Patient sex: M
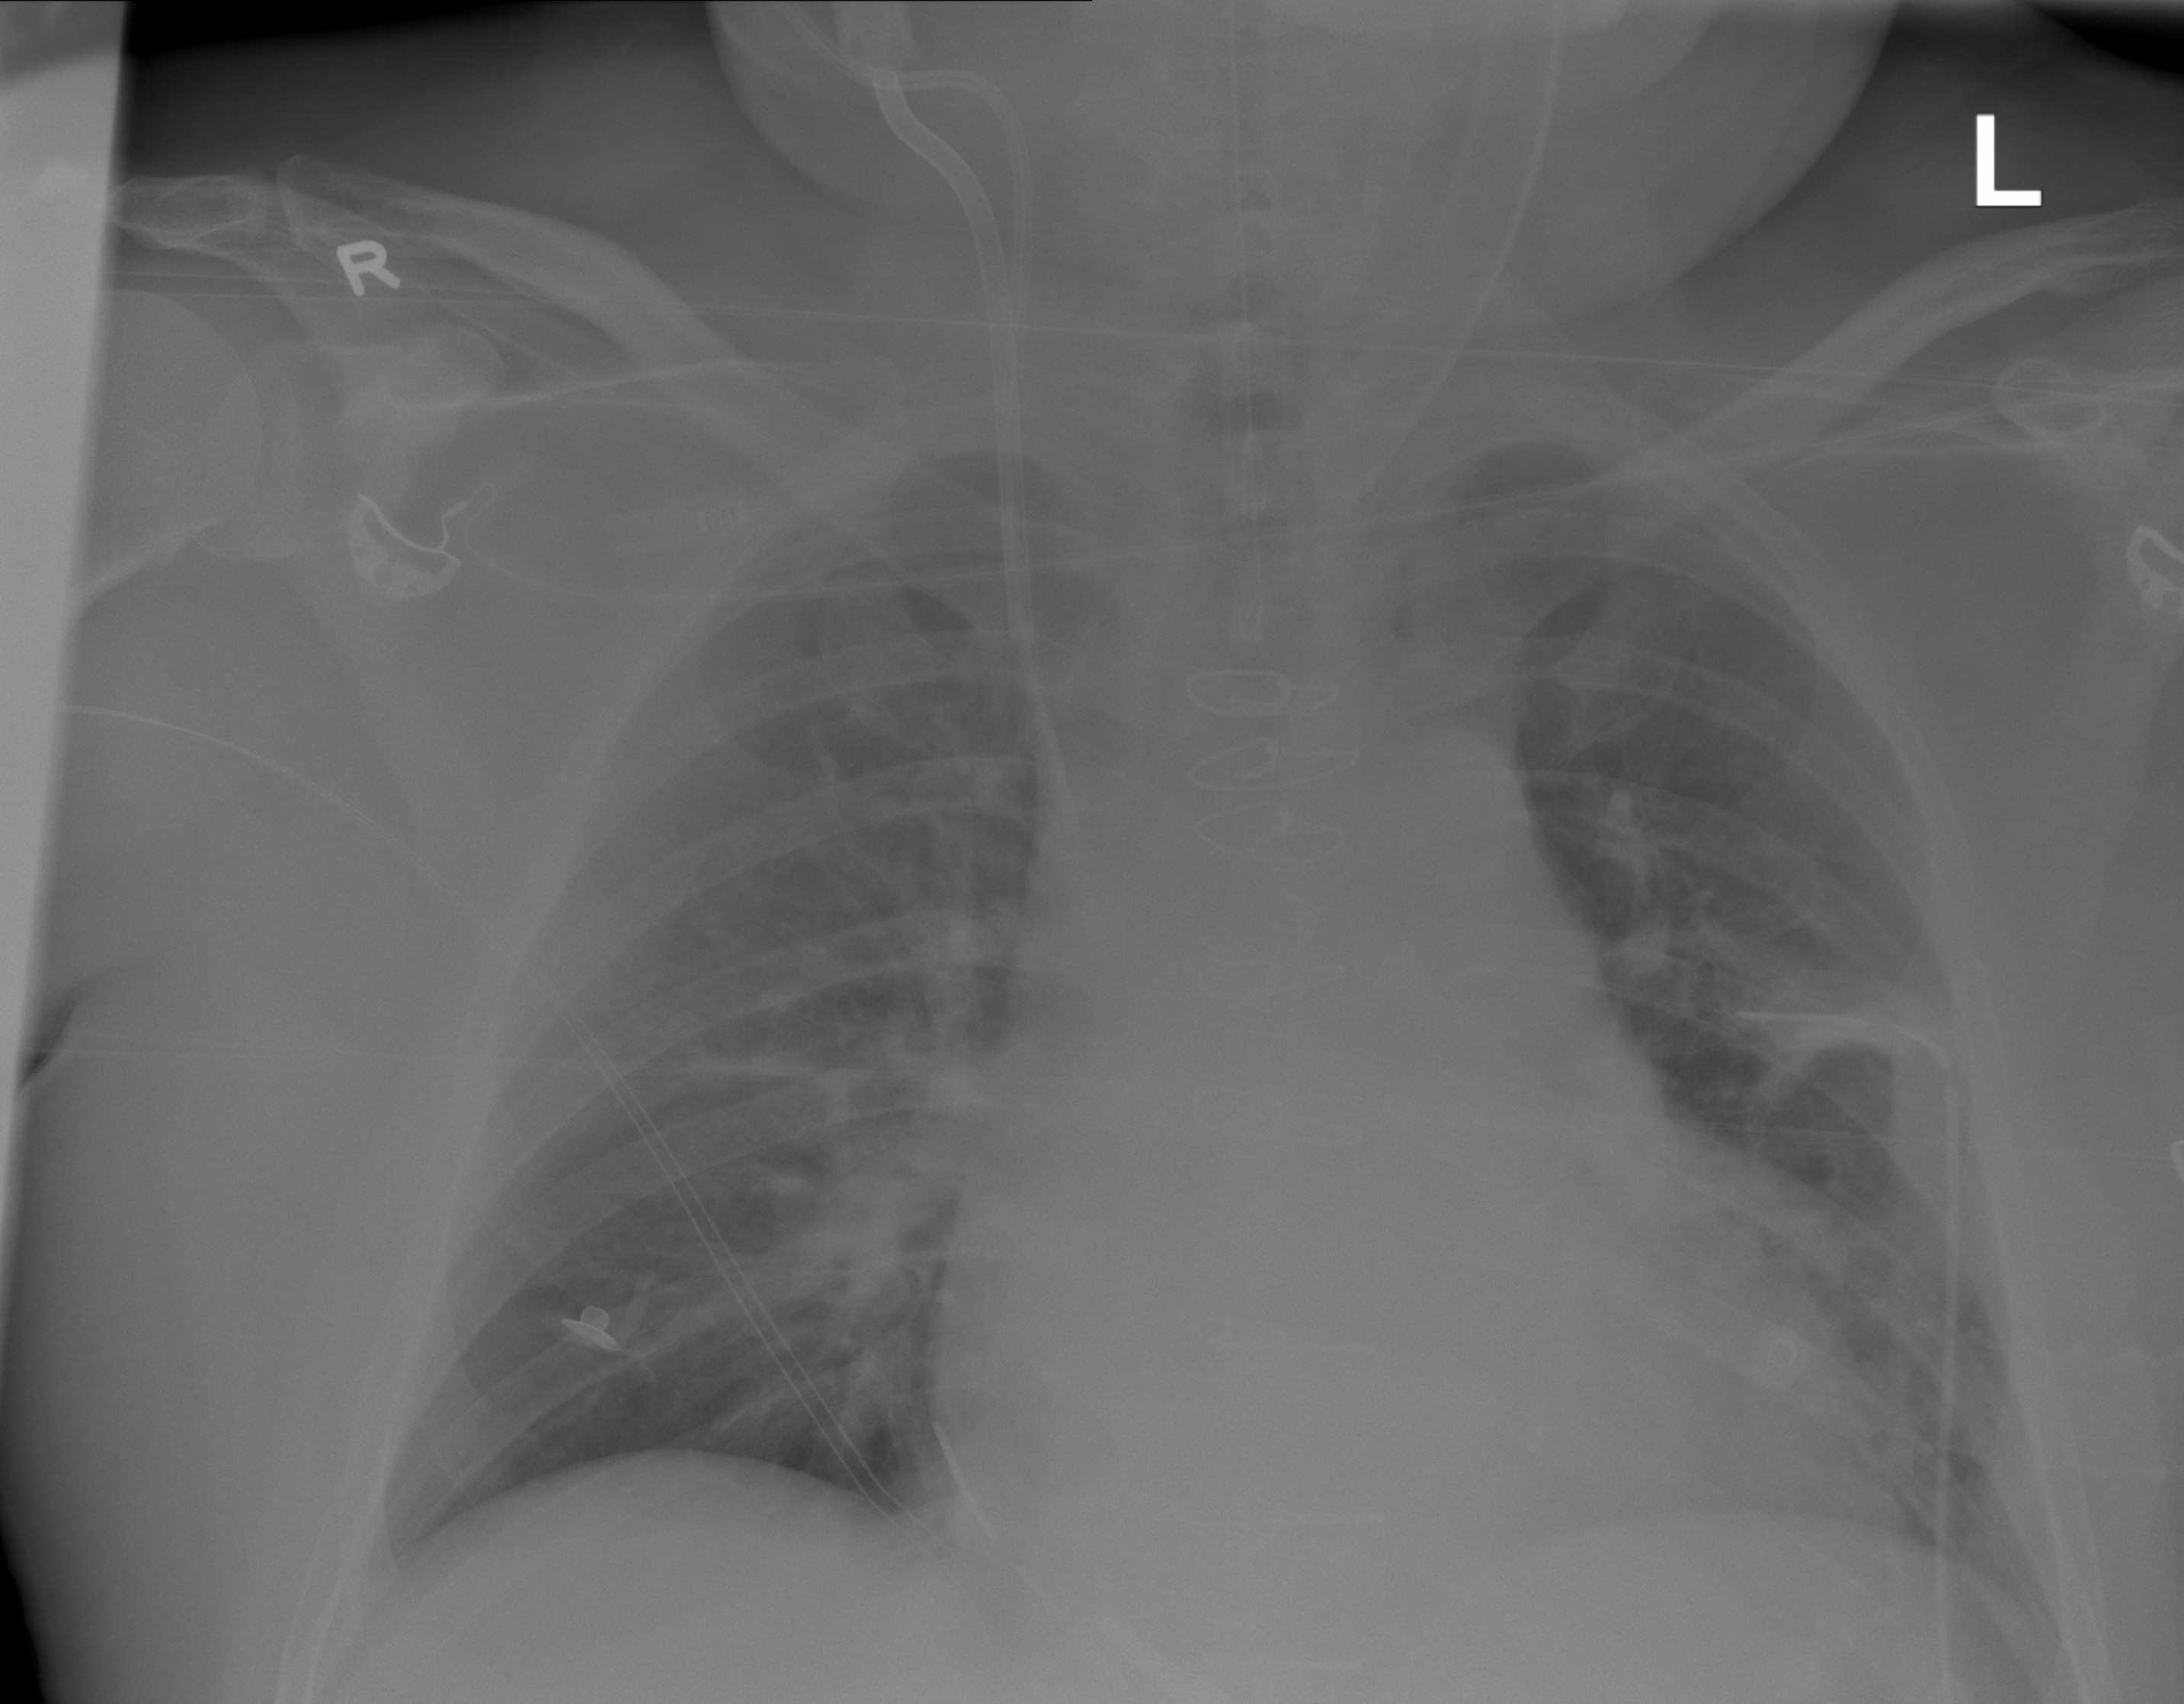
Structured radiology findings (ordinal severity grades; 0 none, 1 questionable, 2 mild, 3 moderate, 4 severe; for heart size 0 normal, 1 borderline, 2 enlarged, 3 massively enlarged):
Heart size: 2
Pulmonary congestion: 2
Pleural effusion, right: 0
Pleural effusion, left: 0
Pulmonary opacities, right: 0
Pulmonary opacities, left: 0
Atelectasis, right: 2
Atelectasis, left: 2